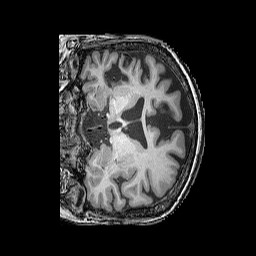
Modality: T1w
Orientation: coronal
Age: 62
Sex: female
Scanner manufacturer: siemens
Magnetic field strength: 3 T
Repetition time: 2.25 s
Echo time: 0.00411 s